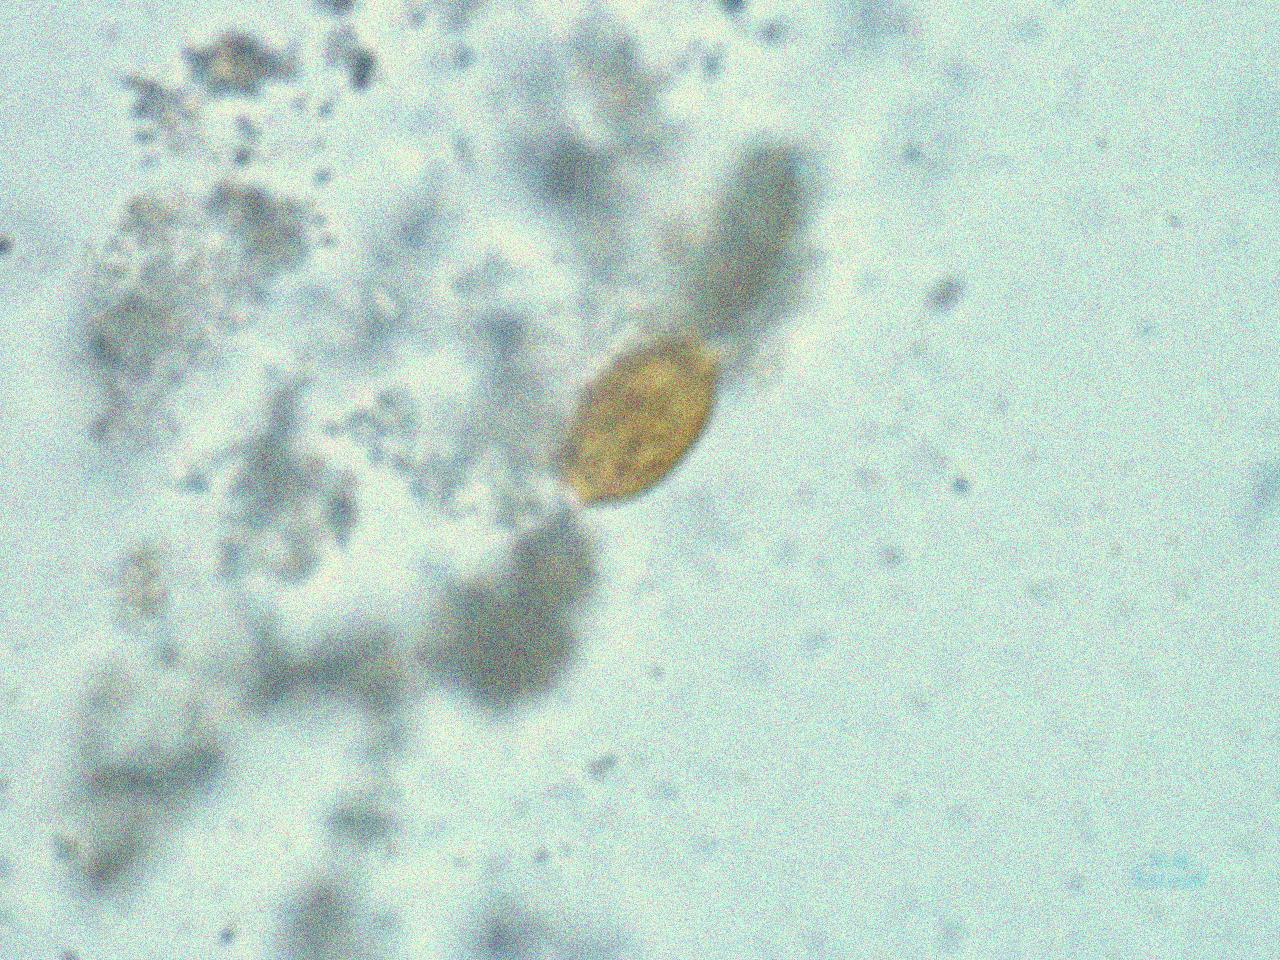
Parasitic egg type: Trichuris trichiura